Question: I'm implementing feedback on my website. As it is right now, the user is shown a group of sections, each containing a group of questions. Each question has 5 possible answers in the form of radiobuttons and every question has the same list of possible answers.
Everything is drawn as I want it, but appearantly my page recognizes every radiobutton on it as part of the same question which results in only 1 selectable radiobutton on the entire page.
This is my code used to generate the page:
'''
<div class="centered feedbackwrapper ">
@using (Html.BeginForm("SaveFeedback", "Leertraject")) {
<h3>Feedback voor leertraject @Model.LeertrajectCode</h3>
foreach (var section in Model.Sections) {
<div class="feedbackonderdeel well">
<h4>@section.Name</h4>
@foreach (var question in section.Questions) {
<div class="feedback ">
<p class="feedbackvraag">@question.Question
<br />
@{
var choices = (IList<FeedbackChoiceViewModel>) Session["Choices"];
}
@foreach (var choice in choices) {
<span class="feedbackkeuze">
@Html.RadioButtonFor(x => choice.ChoiceID, @choice.ChoiceID, new {@id = @question.QuestionID})
@choice.Choice
</span>
}
</p>
</div>
}
</div>
}
<input type="submit" class="btn btn-info" value="@Strings.SaveFeedback" />
}
</div>
'''
The generated view:

And the generated source code:
'''
<div class="feedback ">
<p class="feedbackvraag">Vraag 1
<br />
<span class="feedbackkeuze">
<input checked="checked" id="1" name="keuze.KeuzeID" type="radio" value="1" />
OV
</span>
<span class="feedbackkeuze">
<input checked="checked" id="1" name="keuze.KeuzeID" type="radio" value="2" />
V
</span>
<span class="feedbackkeuze">
<input checked="checked" id="1" name="keuze.KeuzeID" type="radio" value="3" />
G
</span>
<span class="feedbackkeuze">
<input checked="checked" id="1" name="keuze.KeuzeID" type="radio" value="4" />
ZG
</span>
<span class="feedbackkeuze">
<input checked="checked" id="1" name="keuze.KeuzeID" type="radio" value="5" />
NVT
</span>
</p>
</div>
<div class="feedback ">
<p class="feedbackvraag">Vraag 2
<br />
<span class="feedbackkeuze">
<input checked="checked" id="2" name="keuze.KeuzeID" type="radio" value="1" />
OV
</span>
<span class="feedbackkeuze">
<input checked="checked" id="2" name="keuze.KeuzeID" type="radio" value="2" />
V
</span>
<span class="feedbackkeuze">
<input checked="checked" id="2" name="keuze.KeuzeID" type="radio" value="3" />
G
</span>
<span class="feedbackkeuze">
<input checked="checked" id="2" name="keuze.KeuzeID" type="radio" value="4" />
ZG
</span>
<span class="feedbackkeuze">
<input checked="checked" id="2" name="keuze.KeuzeID" type="radio" value="5" />
NVT
</span>
</p>
</div>
'''
Considering each set of answers to a question has the same ID, I would've expected them to be grouped rather than every radiobutton on the page.
Why is it treating every radiobutton as one group, rather than looking at the ID to determine which belong together?
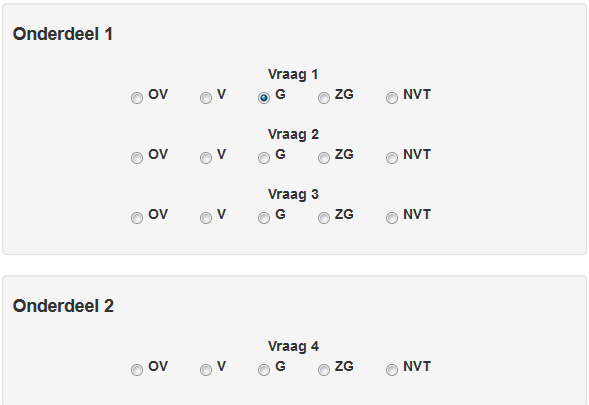
Answer: Each group must have a distinct 'name' instead of an 'id'. You should never have matching ids on a page.